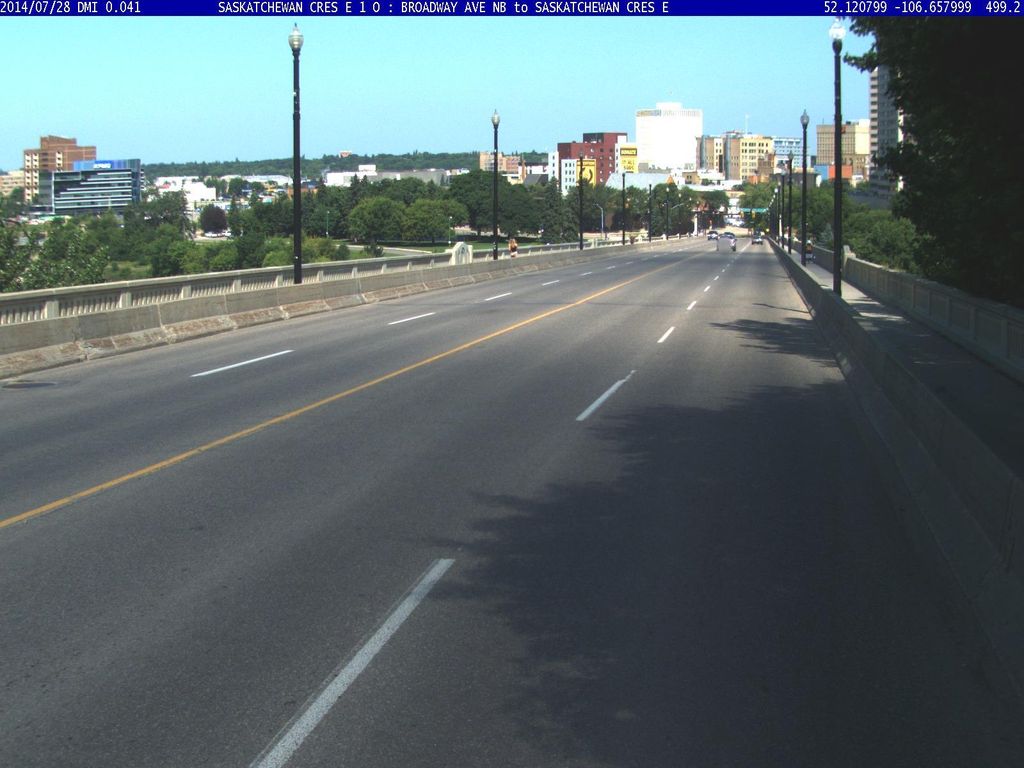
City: saskatoon